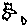
Label: bird